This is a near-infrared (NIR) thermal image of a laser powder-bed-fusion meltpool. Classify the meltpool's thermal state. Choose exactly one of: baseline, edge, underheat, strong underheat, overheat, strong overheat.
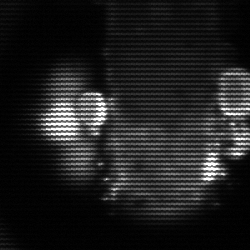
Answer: strong underheat